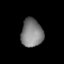
Tissue: lung
Cell type: Endothelial cells
Senescence score: 0.6729
Nuclear area (px): 600
Mean DAPI intensity: 128.198